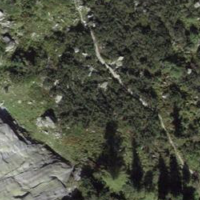
EUNIS habitat code: 31
Species observed at this site:
Rosa pendulina